Question: Count the number of objects in the diagram.
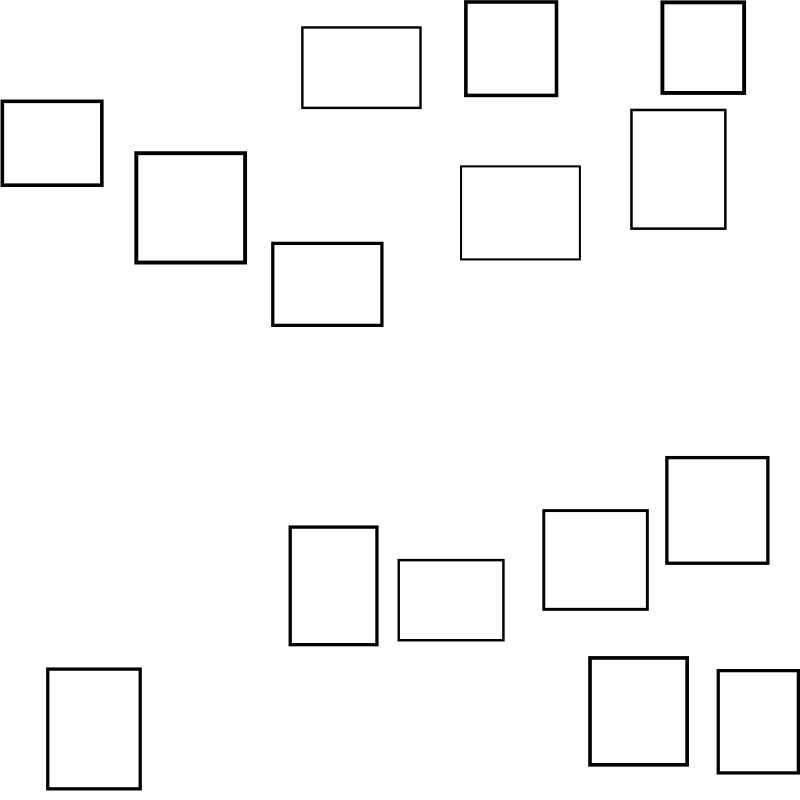
Answer: 15